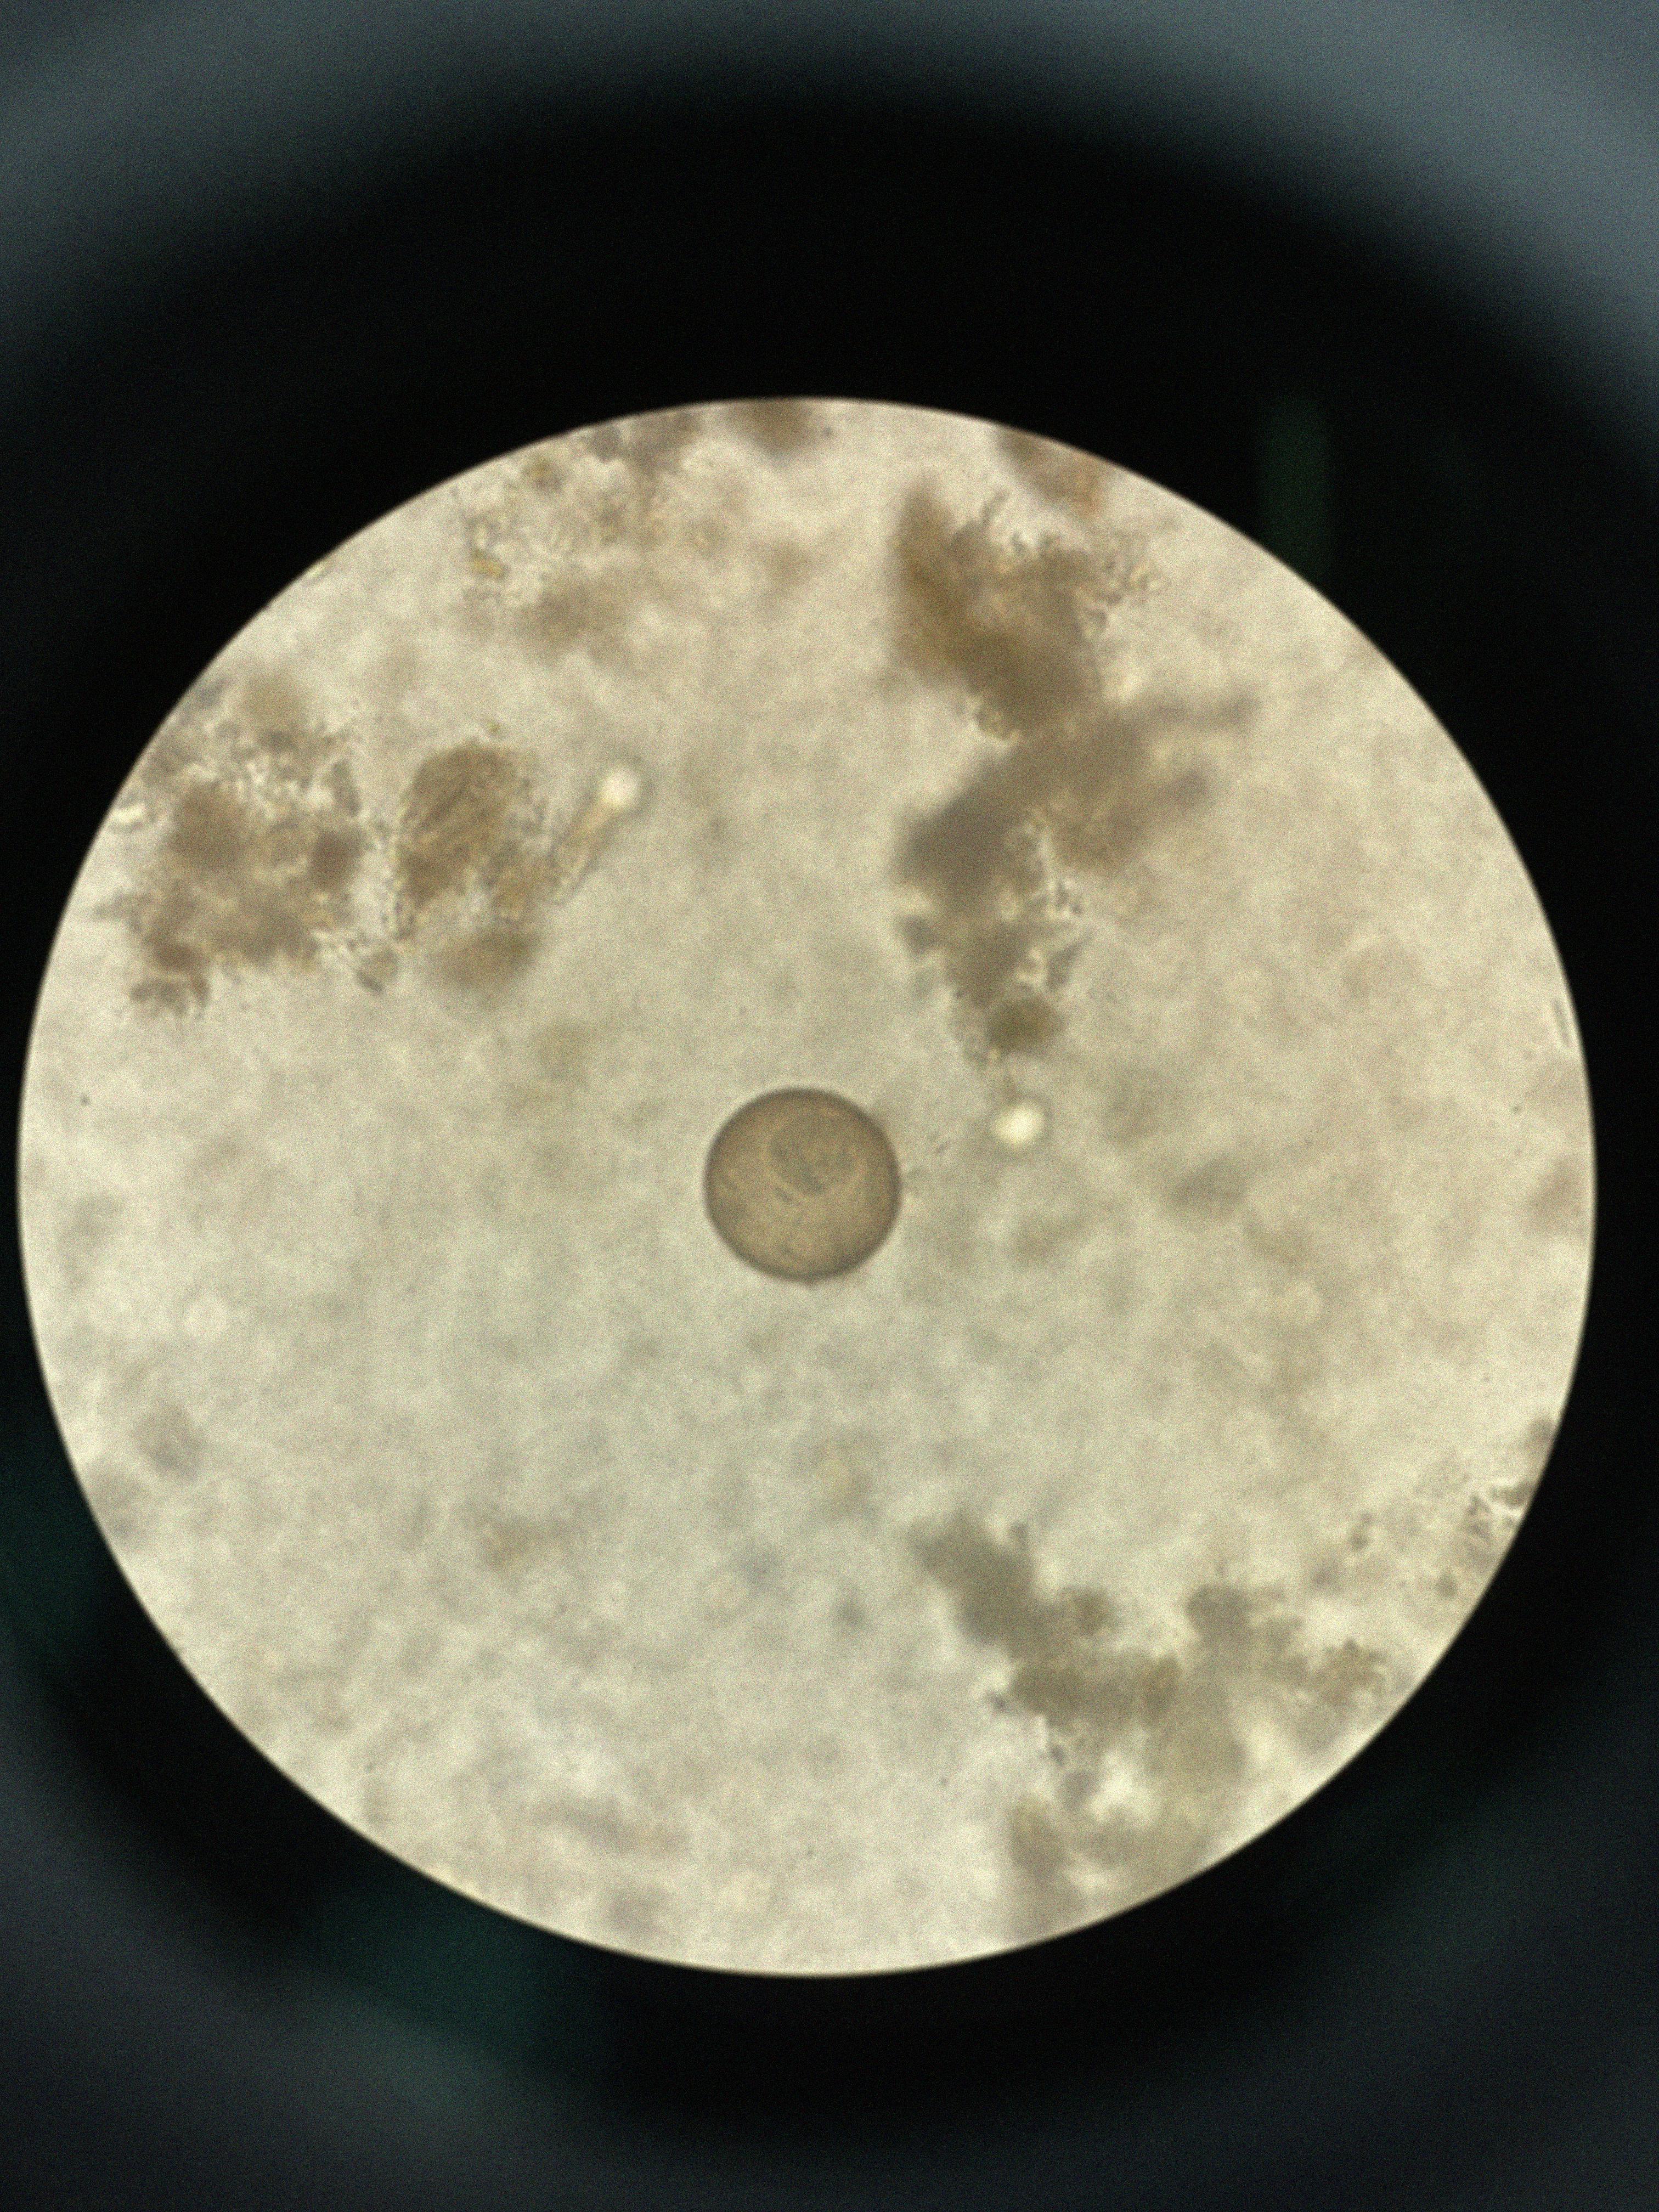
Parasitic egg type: Hymenolepis diminuta